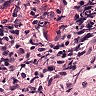
Metastatic tissue present: no